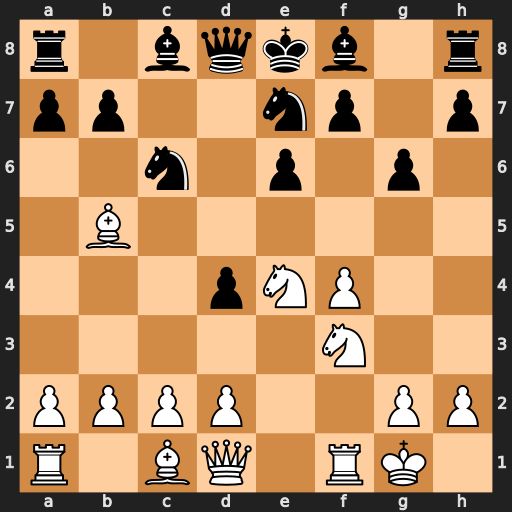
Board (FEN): r1bqkb1r/pp2np1p/2n1p1p1/1B6/3pNP2/5N2/PPPP2PP/R1BQ1RK1
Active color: w
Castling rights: kq
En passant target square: -
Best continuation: Nf6#